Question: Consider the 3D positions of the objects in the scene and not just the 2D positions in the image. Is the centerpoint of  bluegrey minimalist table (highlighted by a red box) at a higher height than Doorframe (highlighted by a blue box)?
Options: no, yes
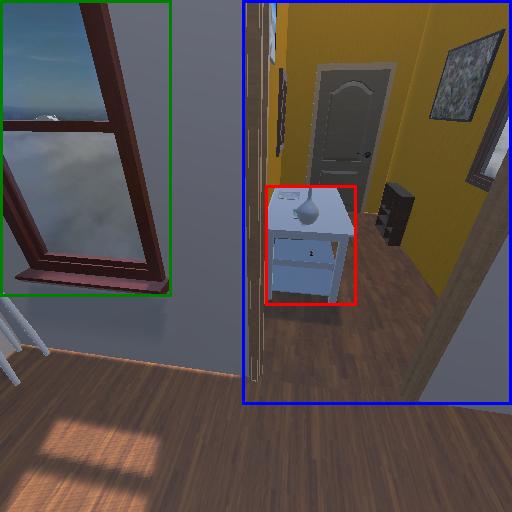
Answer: no